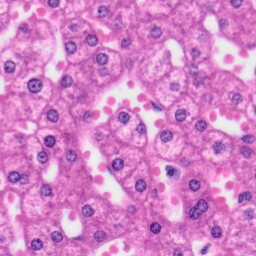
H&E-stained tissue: Liver